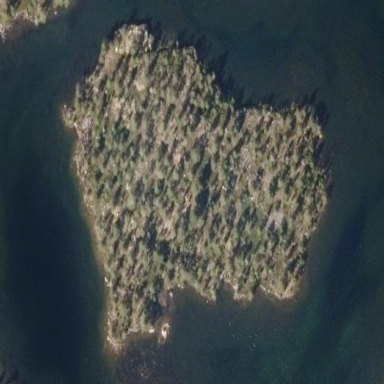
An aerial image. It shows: Islet.